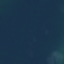
Land use / land cover: SeaLake